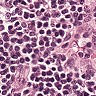
Metastatic tissue present: no